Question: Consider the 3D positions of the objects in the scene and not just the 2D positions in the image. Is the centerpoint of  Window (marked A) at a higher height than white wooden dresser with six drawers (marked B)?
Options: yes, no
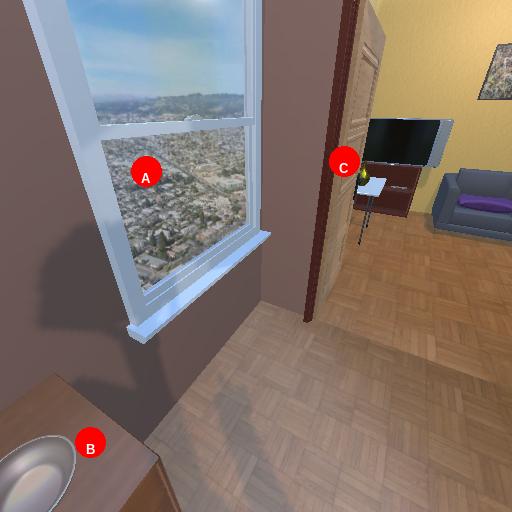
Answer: yes